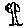
Label: tree